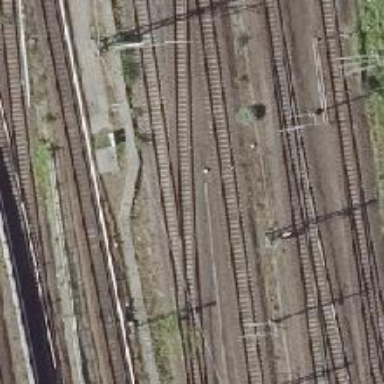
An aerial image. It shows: Railway milestone with catenary mast.